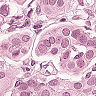
Metastatic tissue present: yes